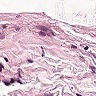
Metastatic tissue present: no